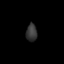
Tissue: lung
Cell type: Epithelial cells
Senescence score: 0.2281
Nuclear area (px): 186
Mean DAPI intensity: 53.957